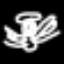
Label: angel